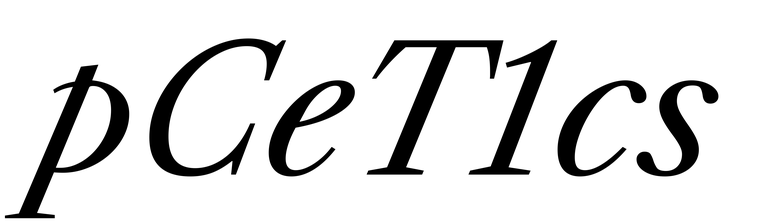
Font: LibreCaslonText-Italic_Italic